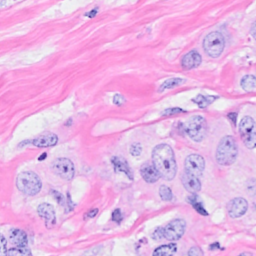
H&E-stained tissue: Breast